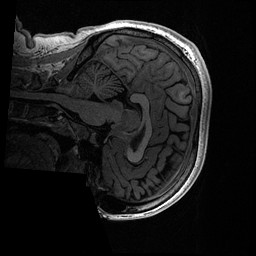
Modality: T1w
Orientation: sagittal
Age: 19
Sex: female
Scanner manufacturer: ge
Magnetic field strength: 3 T
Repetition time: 0.006952 s
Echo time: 0.00292 s